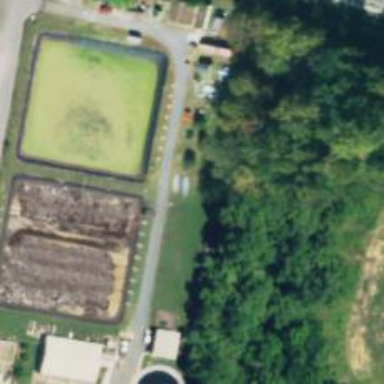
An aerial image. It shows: Body of wastewater.